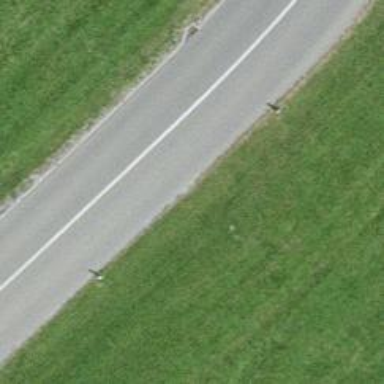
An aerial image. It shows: Tertiary road.